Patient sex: M
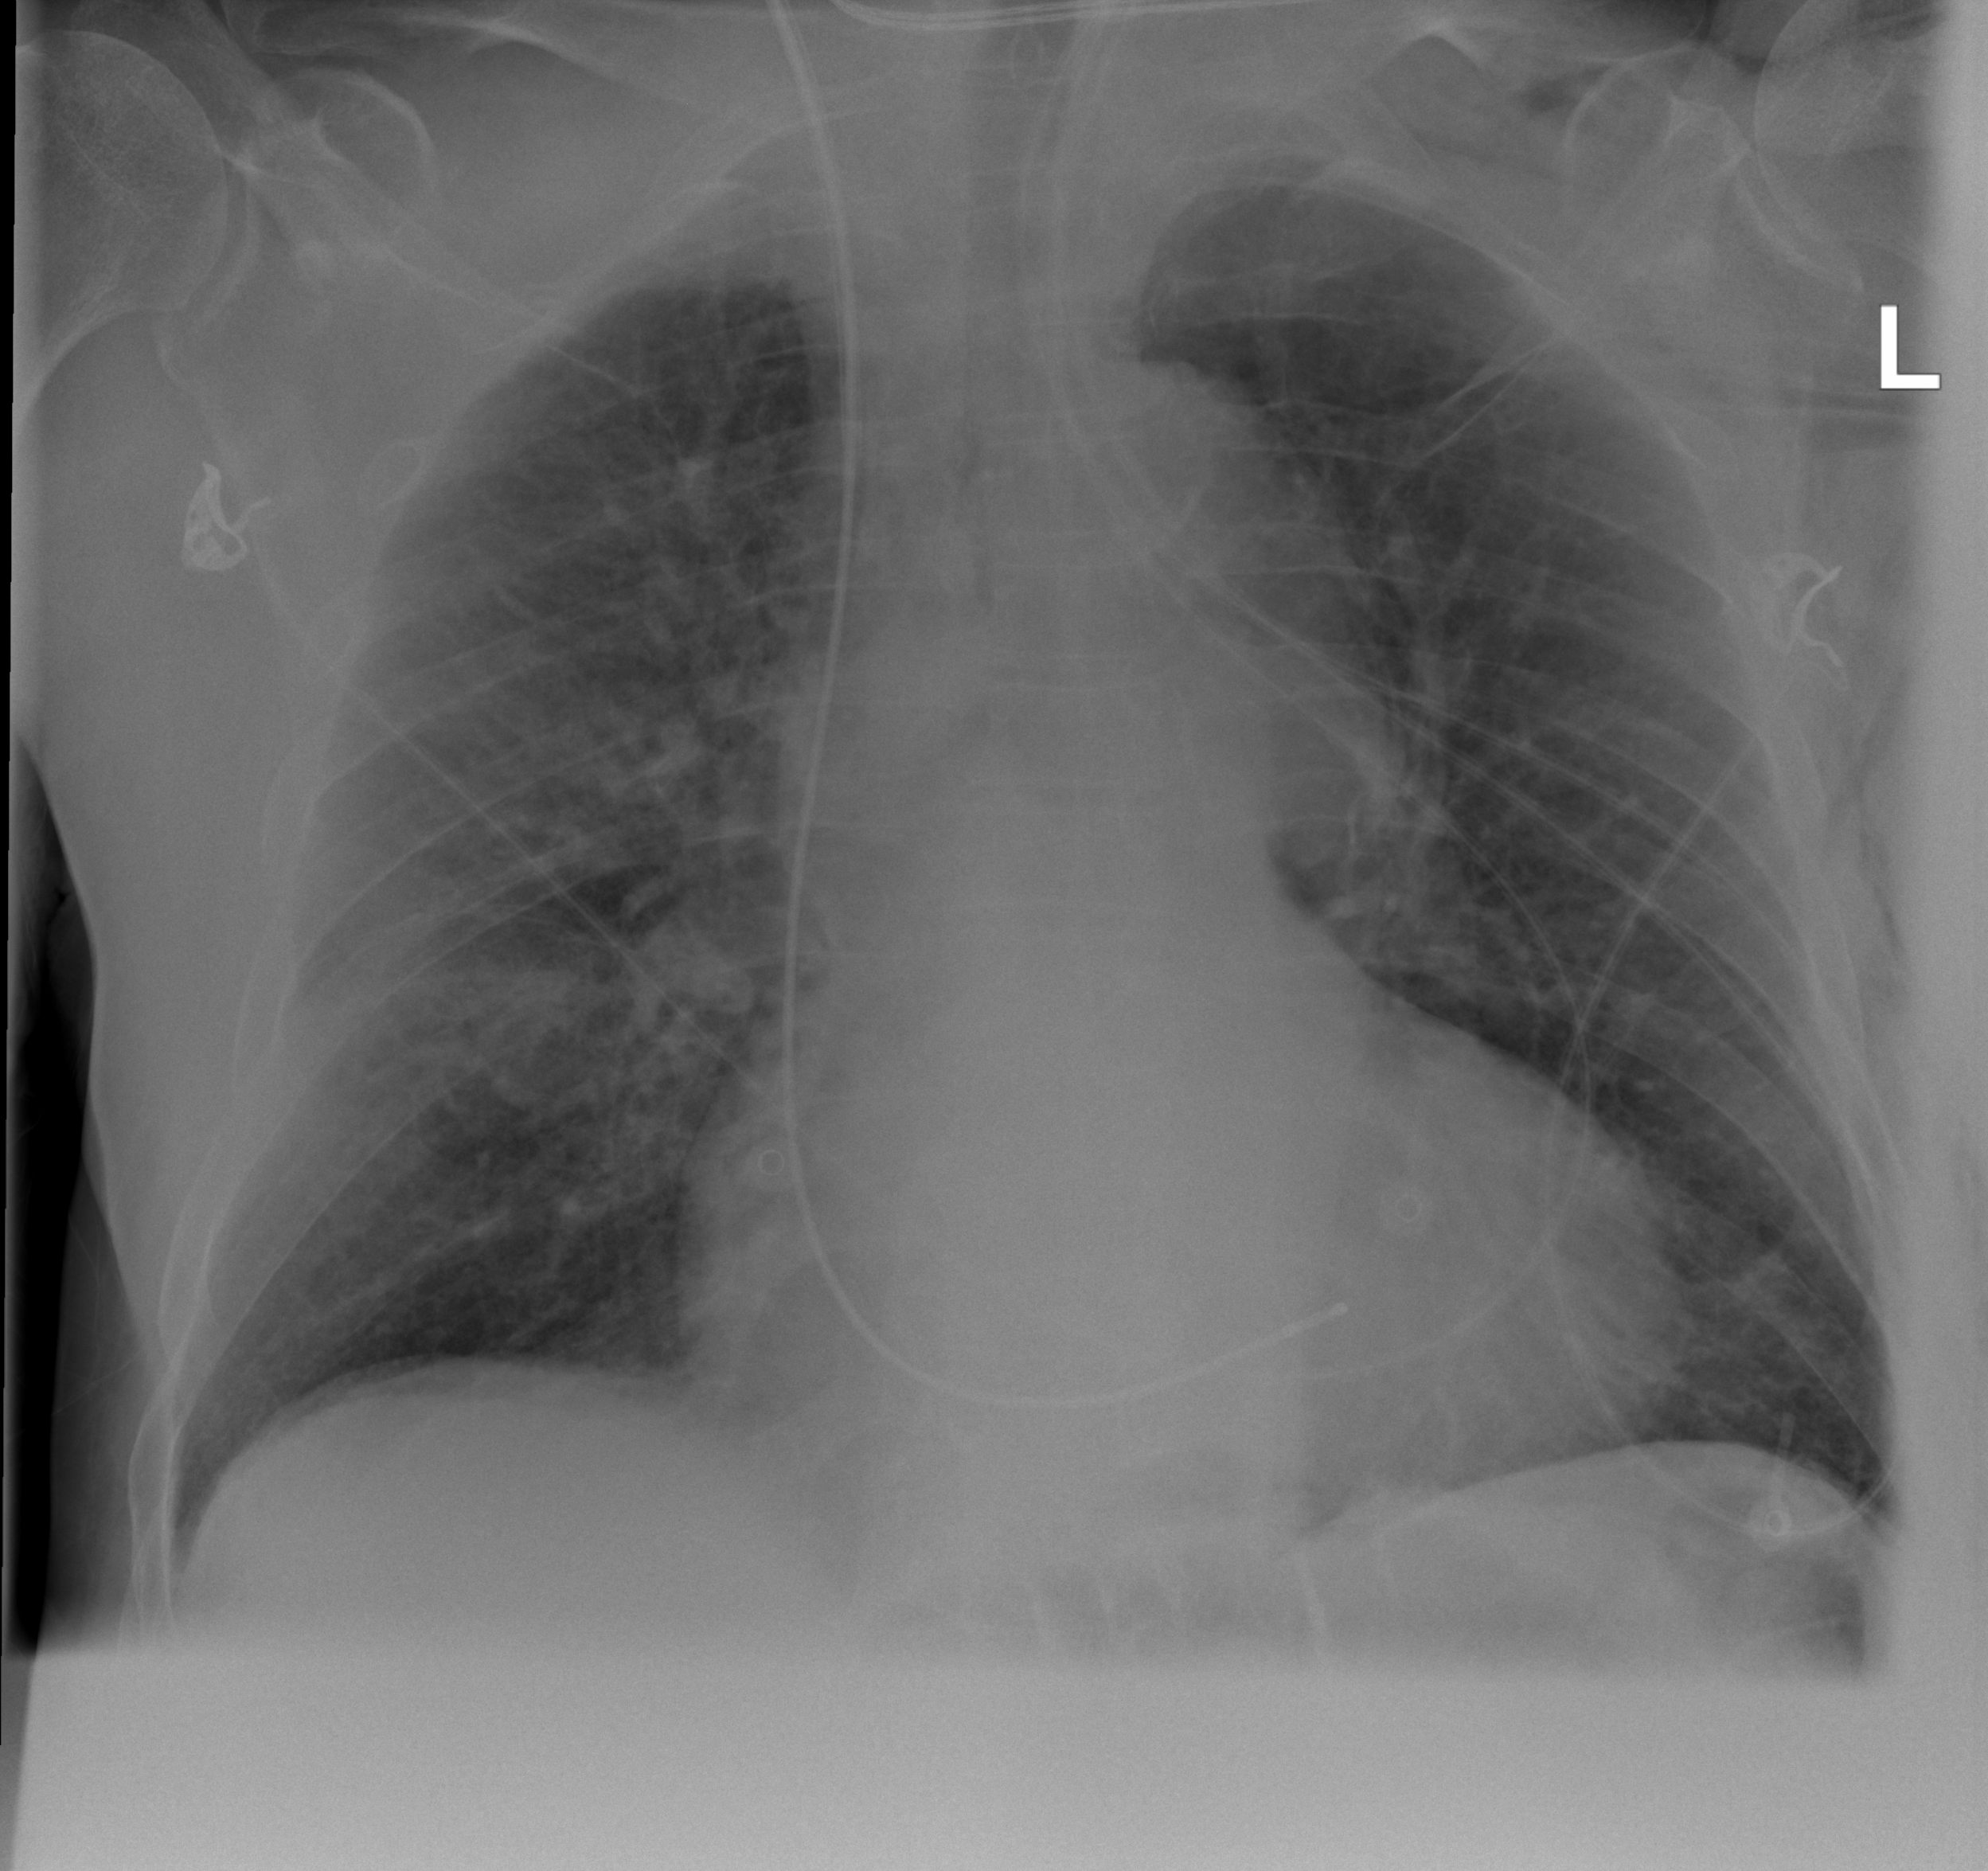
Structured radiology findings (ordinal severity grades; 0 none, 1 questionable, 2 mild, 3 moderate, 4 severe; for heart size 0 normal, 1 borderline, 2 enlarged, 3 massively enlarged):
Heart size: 1
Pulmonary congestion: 0
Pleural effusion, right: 0
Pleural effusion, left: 0
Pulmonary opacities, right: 2
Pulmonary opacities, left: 0
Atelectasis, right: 0
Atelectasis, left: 0